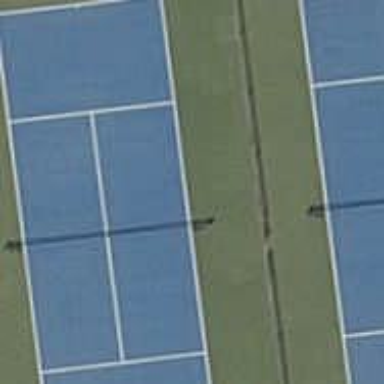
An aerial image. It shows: Tennis court in leisure pitch.